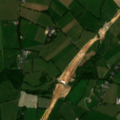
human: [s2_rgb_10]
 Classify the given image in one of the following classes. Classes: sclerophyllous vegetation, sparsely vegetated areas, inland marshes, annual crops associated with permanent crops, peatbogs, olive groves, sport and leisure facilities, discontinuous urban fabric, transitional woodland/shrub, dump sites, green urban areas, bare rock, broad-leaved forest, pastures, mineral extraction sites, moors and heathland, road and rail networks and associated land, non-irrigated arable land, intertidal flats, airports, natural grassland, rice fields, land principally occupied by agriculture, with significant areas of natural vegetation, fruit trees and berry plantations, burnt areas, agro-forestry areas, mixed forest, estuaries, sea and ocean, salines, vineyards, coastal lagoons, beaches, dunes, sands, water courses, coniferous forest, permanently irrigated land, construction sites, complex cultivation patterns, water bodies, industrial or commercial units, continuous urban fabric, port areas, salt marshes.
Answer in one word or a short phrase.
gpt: construction sites, non-irrigated arable land, pastures, broad-leaved forest